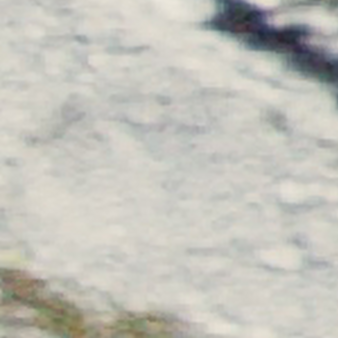
Label: other